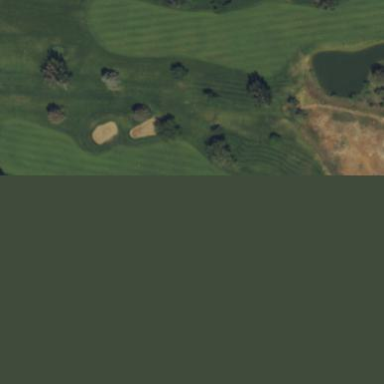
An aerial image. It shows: Golf fairway surrounded by grass.